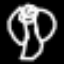
Label: angel